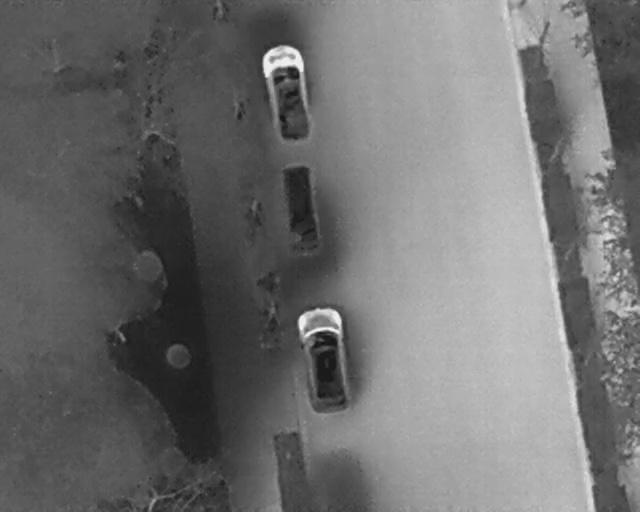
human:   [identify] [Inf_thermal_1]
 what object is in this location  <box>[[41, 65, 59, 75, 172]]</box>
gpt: <ref>1 large car at the bottom</ref>